Question: I have a div that contrains 3 images. The images are flexible depending on the size of the div, however they are overflowing. It works in full screen nicely but not well outside fullScreen.
Here's what it looks like before fullScreen:
HTML:
'''
<div id="controls">
<button id="playButton">Play</button>
<div id="defaultBar">
<div id="progressBar"></div>
</div>
<button id="vol" onclick="level()">Vol</button>
<button id="mute">Mute</button>
<button id="full" onclick="toggleFullScreen()">Full</button>
</div>
<div id="playlist" class="animated fadeInRight">
<div class="thumb"><img src="TbGow.jpg" /></div>
<div class="thumb"><img src="TbLast.jpg" /></div>
<div class="thumb"><img src="TbTwo.jpg"/></div>
</div>
'''
CSS:
'''
#playlist{
position:absolute;
display:block;
border:1px solid red;
height: 90%;
width: 30%;
top: 0px;
right: 0px;
z-index: 2;
float:right;
padding: 2px;
margin: 2px;
color:white;
opacity: 0;
}
.thumb img{
max-width: 85%;
-webkit-border-radius: 5px;
-moz-border-radius: 5px;
border-radius: 5px;
border: 2px solid white;
opacity:0.1;
}
'''
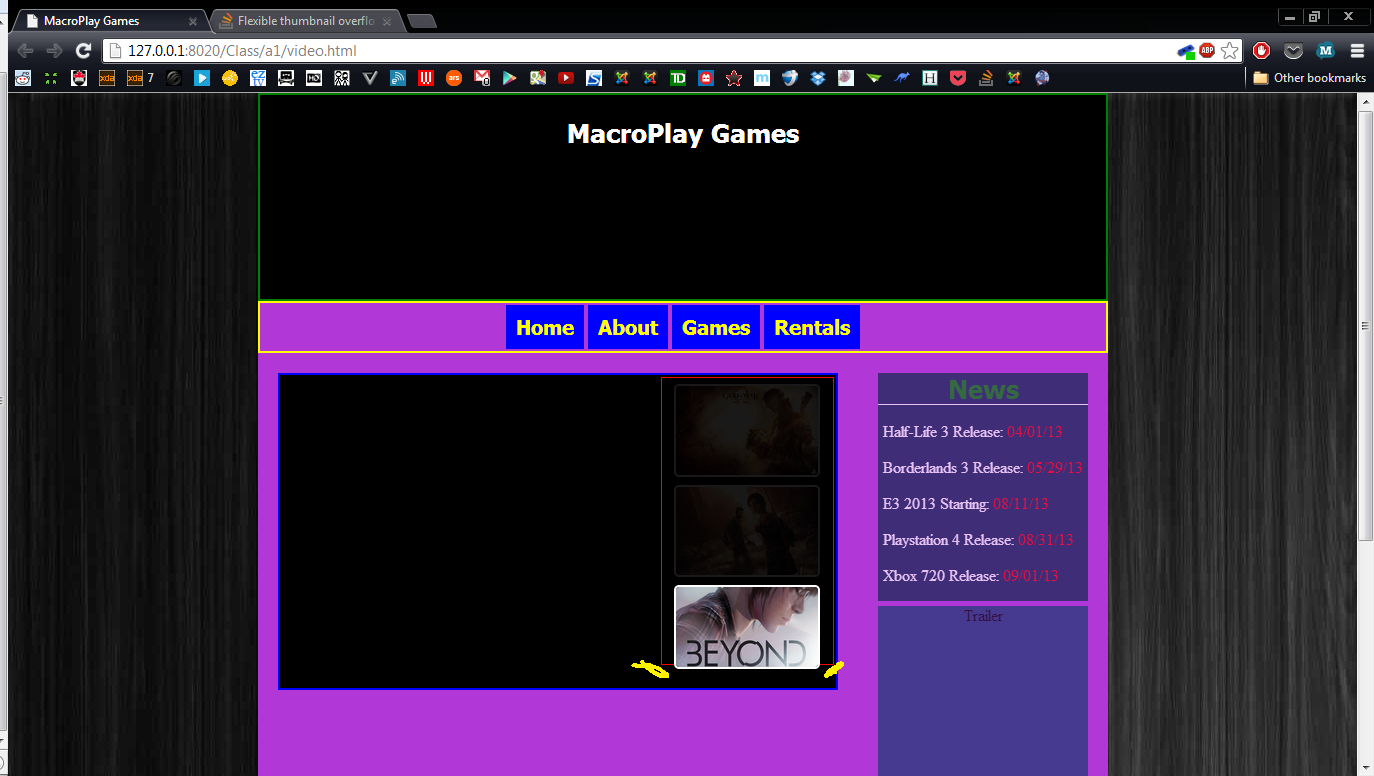
Answer: <URL>
If your goal is to always have three images and the images will always be the same height then you will have to increase the height of your #playlist div. You should be able to remove the height property altogether and it should then work.
If you want more then three images in the future or they might be taller you can experiment with the overflow property which can put a scroll bar on the #playlist div. You can then style the scroll bar decently for IE and webkit browsers with css or there are jquery plugins for full control on all browsers.
<URL>
demonstrates your issue. When an element is absolutely positioned and has a height property content overflow may occur.
'''
<div id="playlist">
<div class="thumb">
<img src="http://placehold.it/100x100" />
</div>
<div class="thumb">
<img src="http://placehold.it/100x100" />
</div>
<div class="thumb">
<img src="http://placehold.it/100x100" />
</div>
</div>
#playlist {
position:absolute;
display:block;
border:1px solid red;
height: 90%;
width: 30%;
z-index: 2;
padding: 2px;
margin: 2px;
color:white;
}
.thumb img {
max-width: 85%;
-webkit-border-radius: 5px;
-moz-border-radius: 5px;
border-radius: 5px;
border: 2px solid white;
}
'''